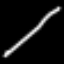
Label: line